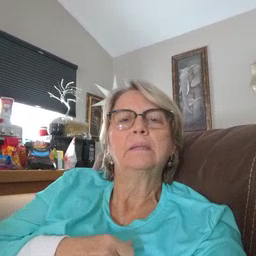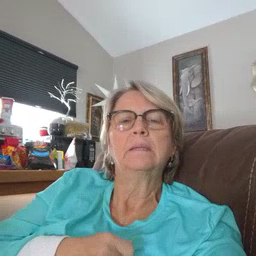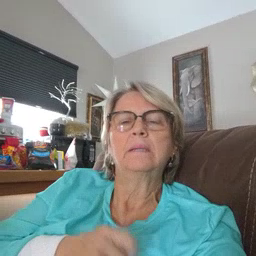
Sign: not